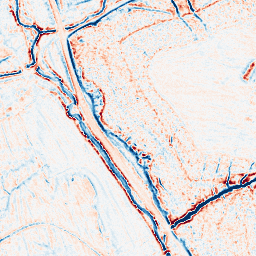
Category: edge_preserving
Decomposition family: bilateral
Decomposition parameters: d: 9
sigma_color: 150
sigma_space: 50
Upsampling method: bspline
Upsampling parameters: scale: 4
Upsampling scale: 4